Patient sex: F
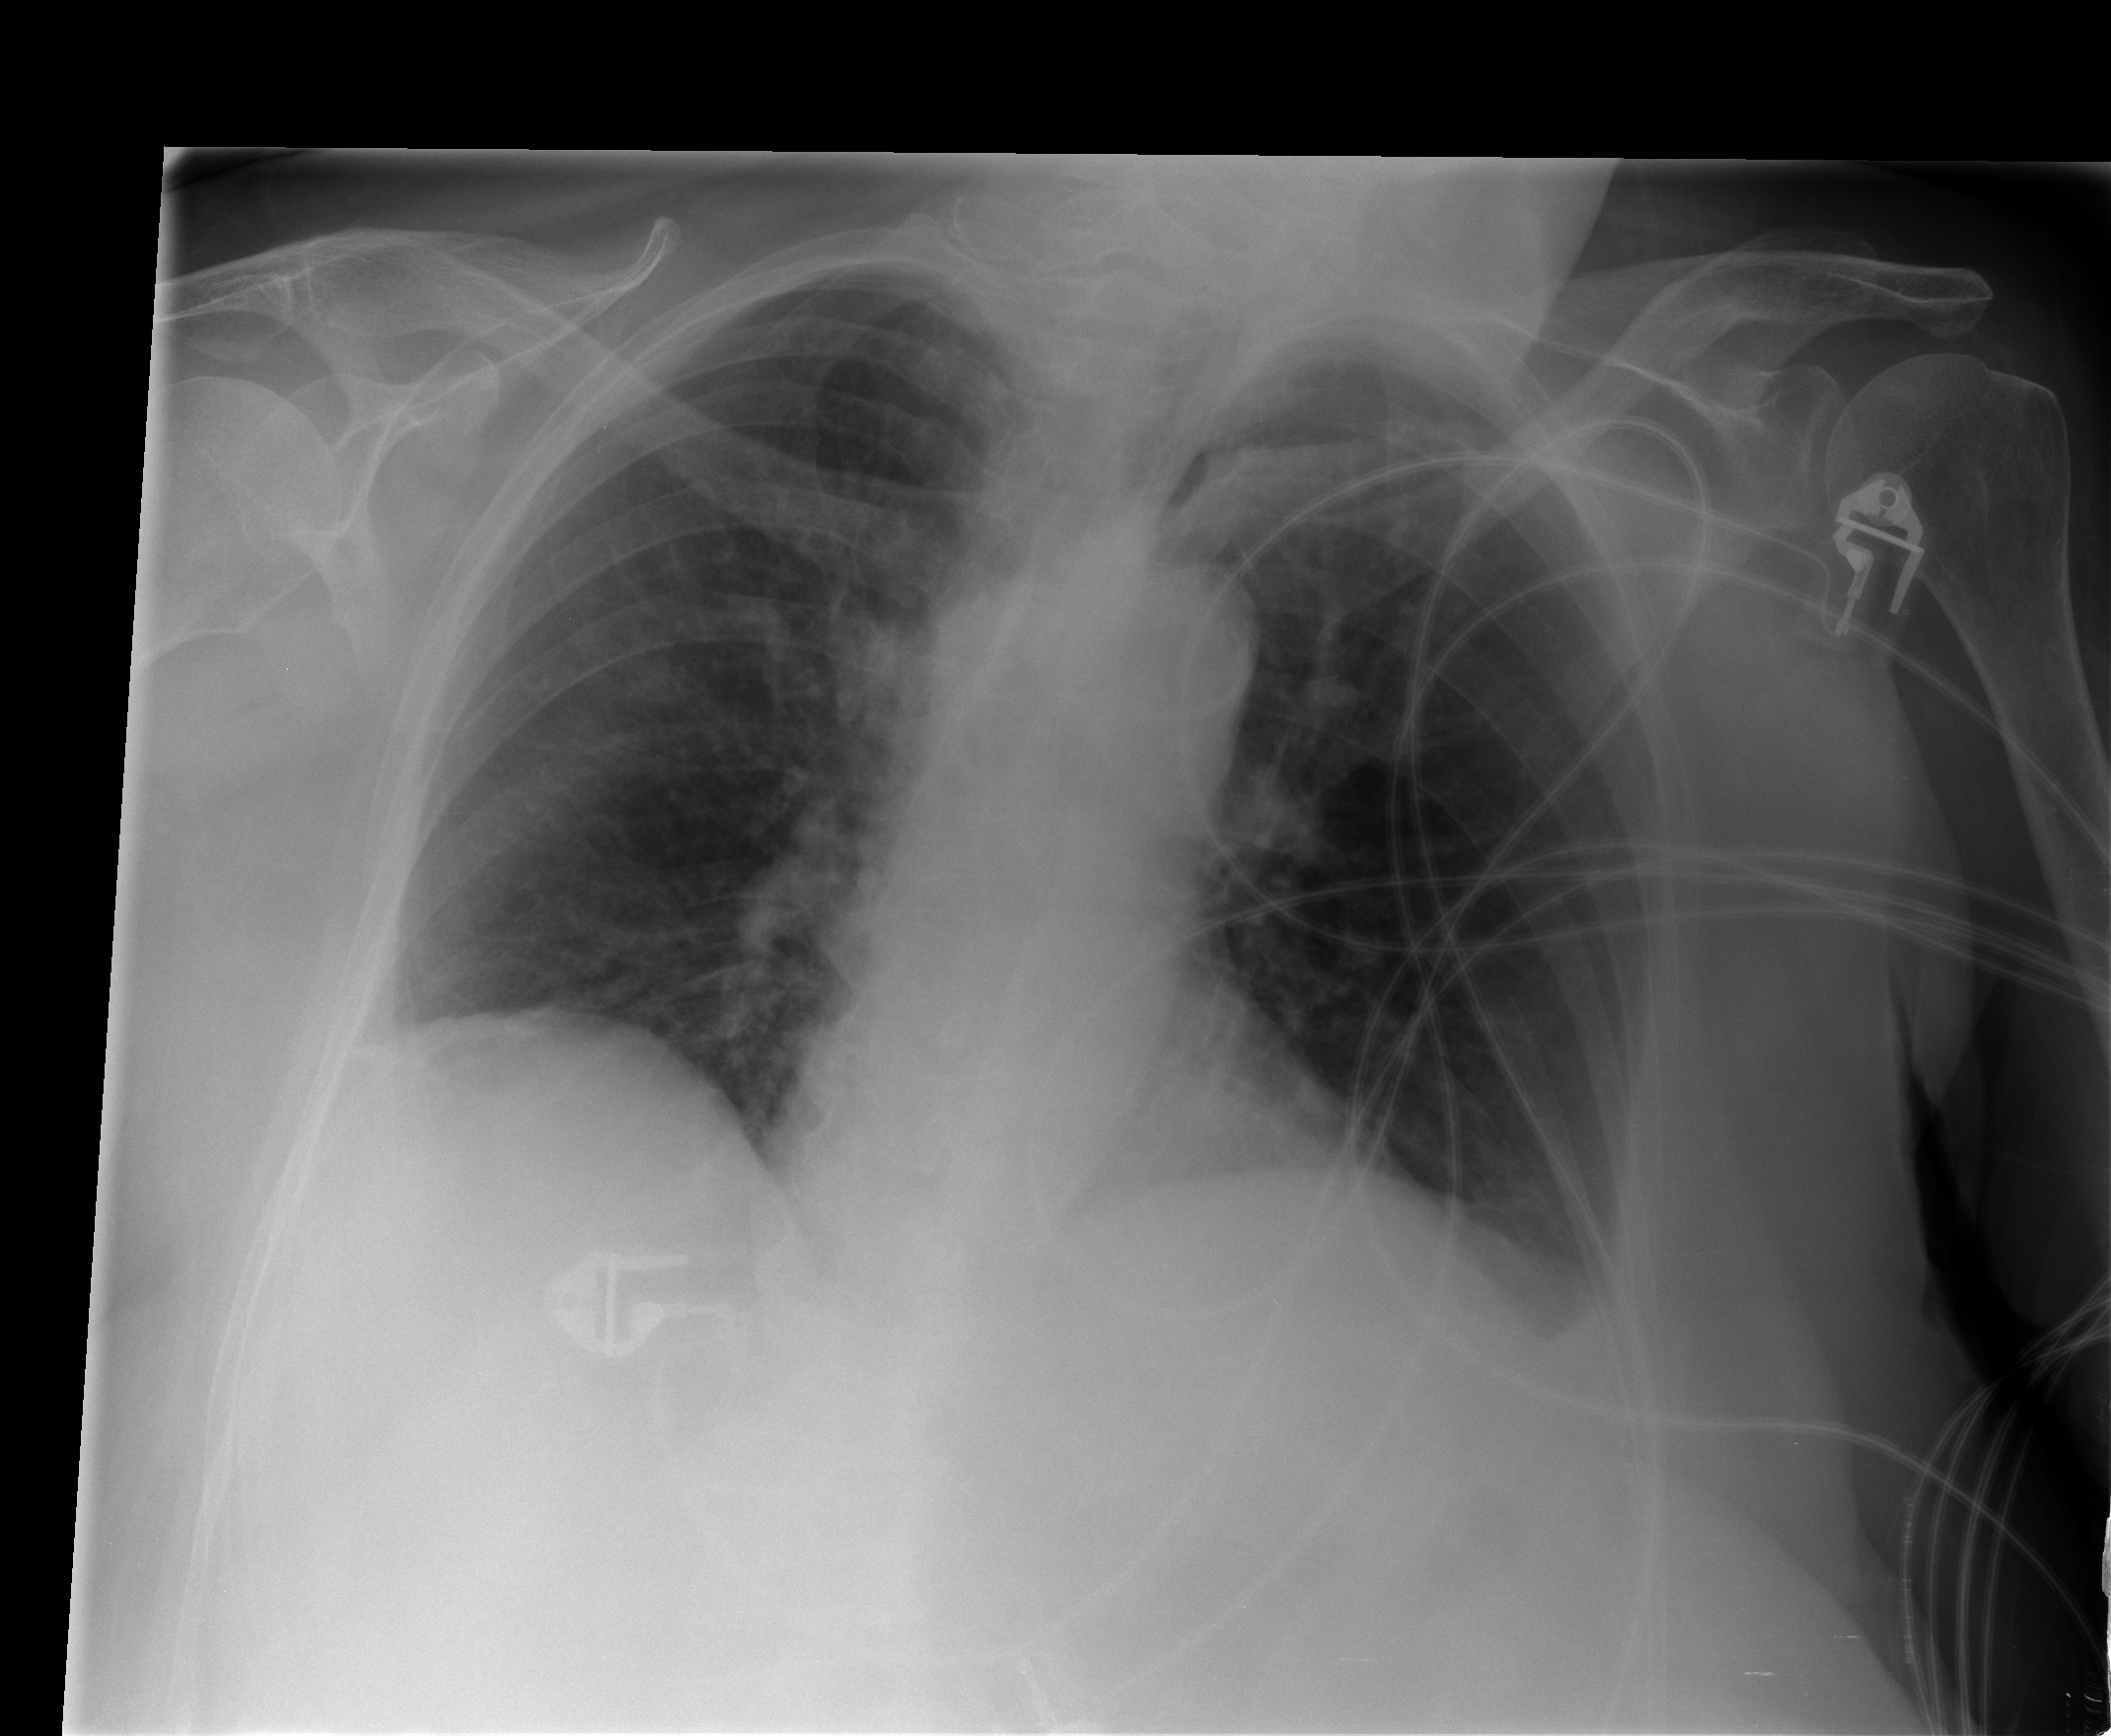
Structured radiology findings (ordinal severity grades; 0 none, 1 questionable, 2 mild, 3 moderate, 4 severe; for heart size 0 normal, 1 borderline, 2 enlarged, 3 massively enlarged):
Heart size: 0
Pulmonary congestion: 0
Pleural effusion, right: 0
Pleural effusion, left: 1
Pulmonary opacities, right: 0
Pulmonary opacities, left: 0
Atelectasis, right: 1
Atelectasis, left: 1